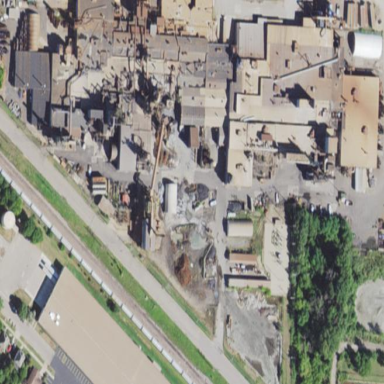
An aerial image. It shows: Industrial building.